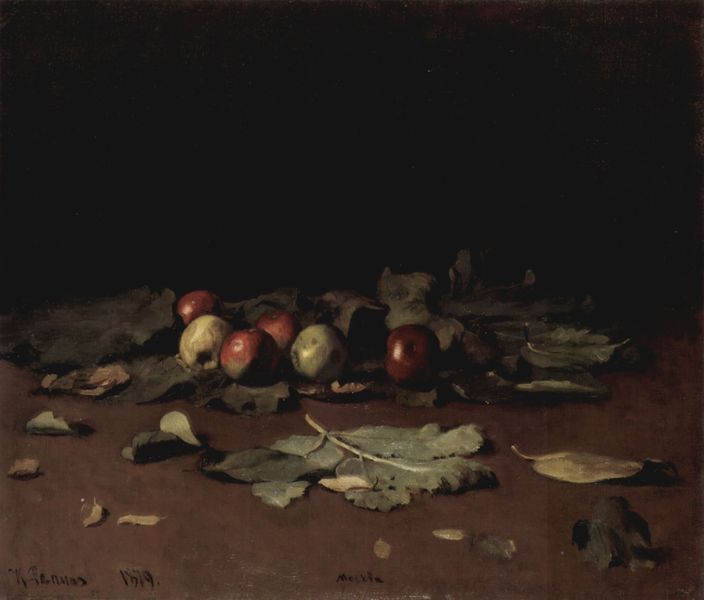
Titel: Apfel und Blätter
Künstler: Ilja Jefimowitsch Repin
Standort: Sankt Petersburg
Institution: Staatliches Russisches Museum
Schlagwörter: baum, blätter, dunkel, gemälde, laub, schatten, weiß, gelb, grün, komposition, braun, hell, hintergrund, licht, nacht, schwarz, tisch, vordergrund, zimmer, obst, rot, malerei, barock, tod, tot, fünf, signatur, öl, einsamkeit, erde, boden, innen, blatt, rund, chaos, früchte, stilleben, stillleben, apfel, äpfel, düster, datierung, ernte, farben, fläche, dunkelgrün, farbe, schattierung, klein, herbst, matt, wild, datum, finster, glanz, glänzend, jahreszahl, fallen, regen, punkte, stiel, stiele, fallobst, vanitas, vergänglichkeit, unterschrift, haufen, stengel, gross, seite, beschriftung, tischplatte, welk, jahr, flecken, verwelkt, hintergund, hunger, apfelbaum, sechs, gün, gesund, kastanien, kompakt, herbstlaub, eichenblätter, glanzpunkt, vergehen, zufällig, reife äpfel, vergenglichkeit, vergäglichkeit, zerstreut, äpfle, 1819, 1519, 1879